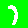
Digit: 7